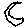
Label: moon